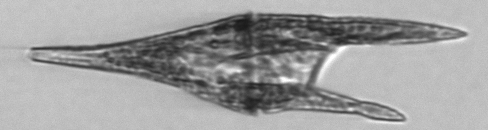
Label: Tripos_furca